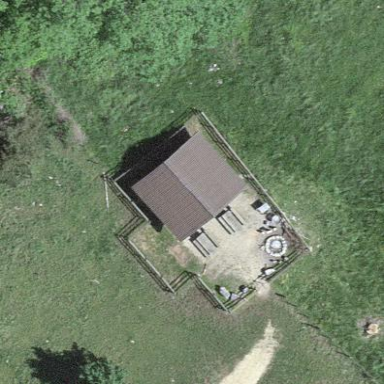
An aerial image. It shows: Shelter building designed as picnic shelter.